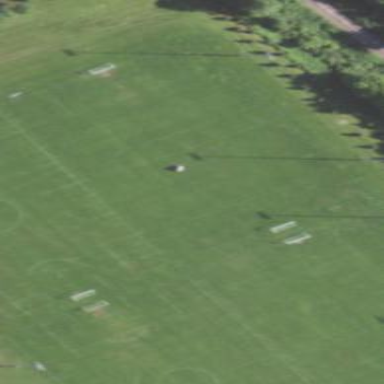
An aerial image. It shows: Soccer pitch designated for leisure and sports activities.